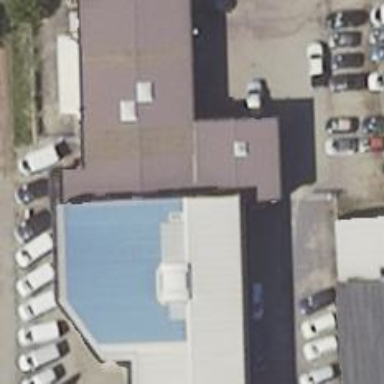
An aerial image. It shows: Commercial building with car shop.